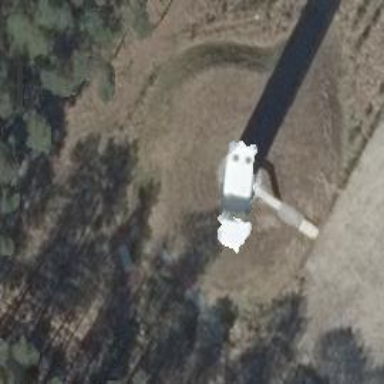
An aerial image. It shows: Wind turbine power generator.